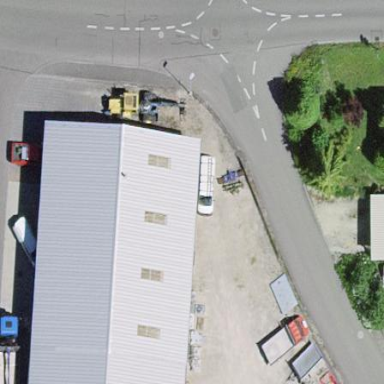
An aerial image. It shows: Commercial building.